Question: I need fixed height layout (like an application) and fixed (full height) sidebar but when resolution changed, sidebar collapse.
Example 1: (Collapse sidebar, sidebar not fixed)
- <URL>
Example 2: (Full height)
- <URL>
How can I implement collapse sidebar (Example 1) to full height layout (Example2)
# update 1
I try this: <URL> but sidebar fixed height not working on mobile browsers

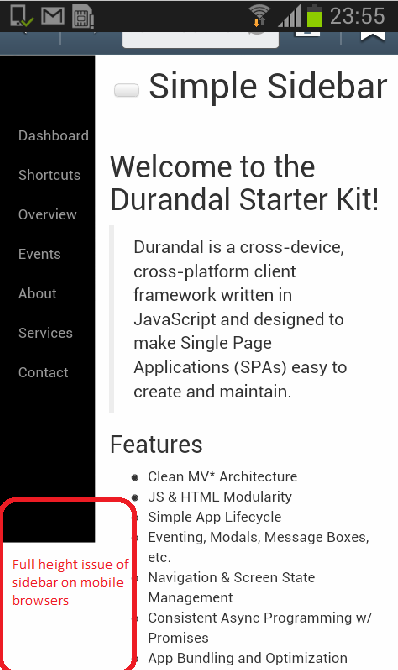
Answer: You're in luck, there's already an implementation available that solves your problem: <URL>
Here's a preview:

Also, when the resolution goes down, the sidebar collapses as a button.
Also, you might want to disable user-scalability in case you're facing issues by using the following tag:
'''
<meta name="viewport" content="width=640px, initial-scale=.5, maximum-scale=.5" />
'''